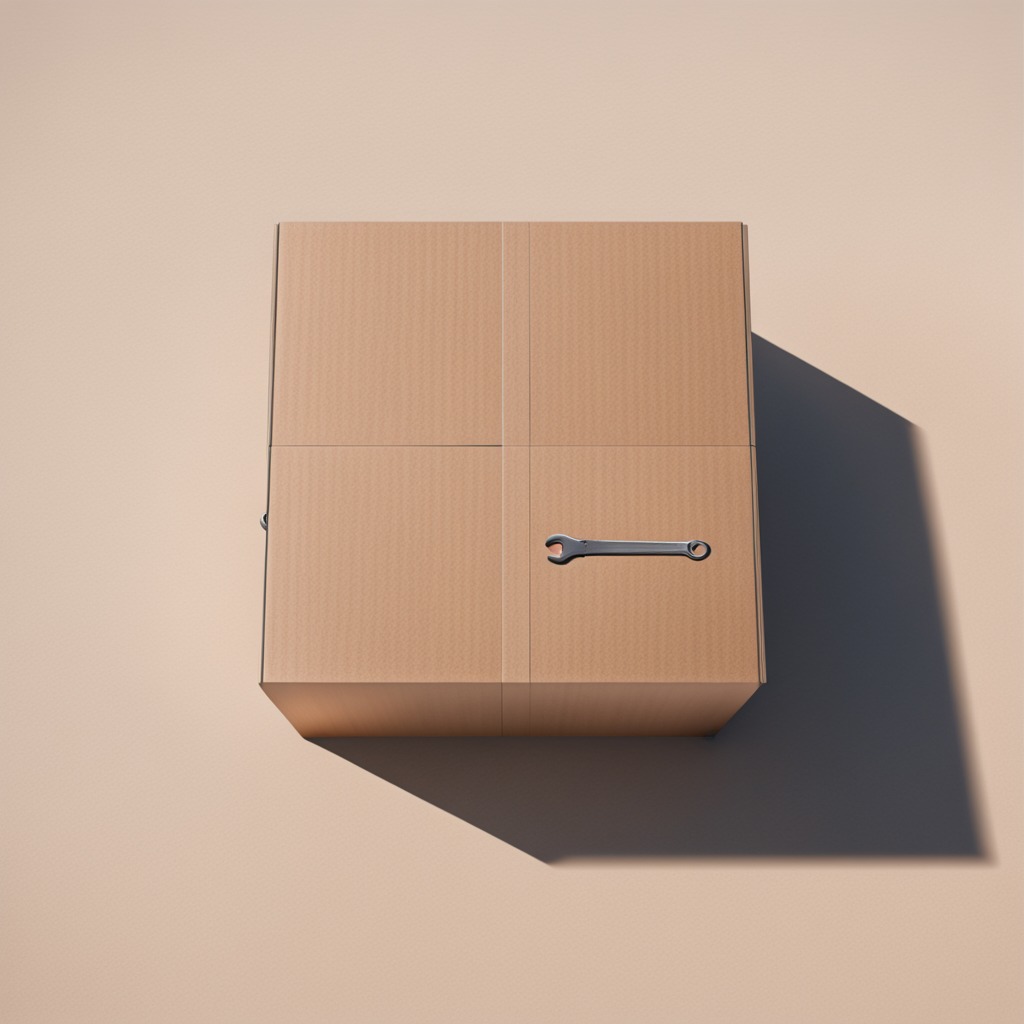
An wrench is lying on the cardboard box surface.